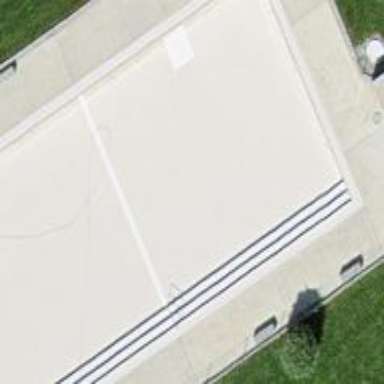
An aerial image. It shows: Swimming pool within leisure land area designed for swimming activities.